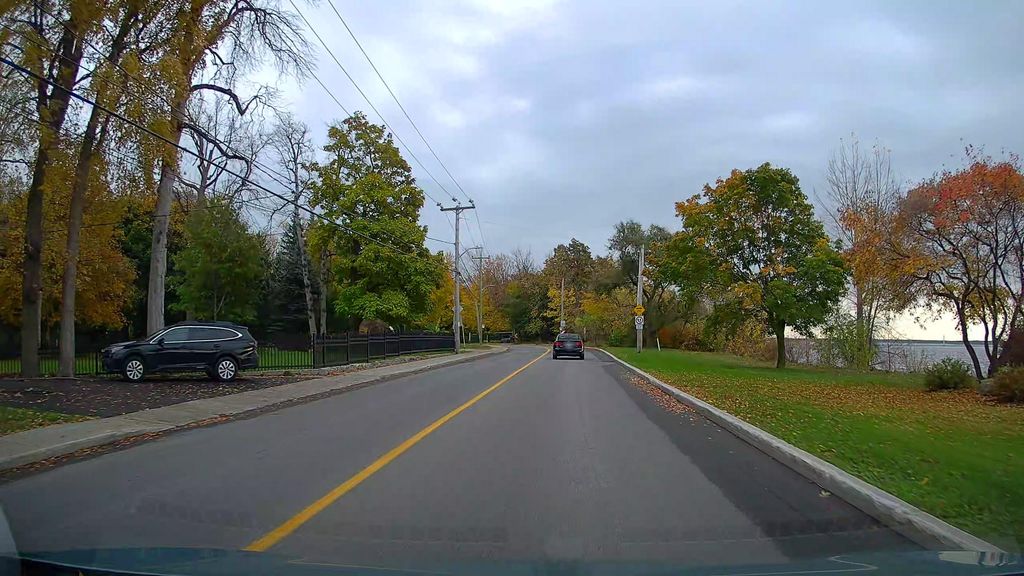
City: montreal